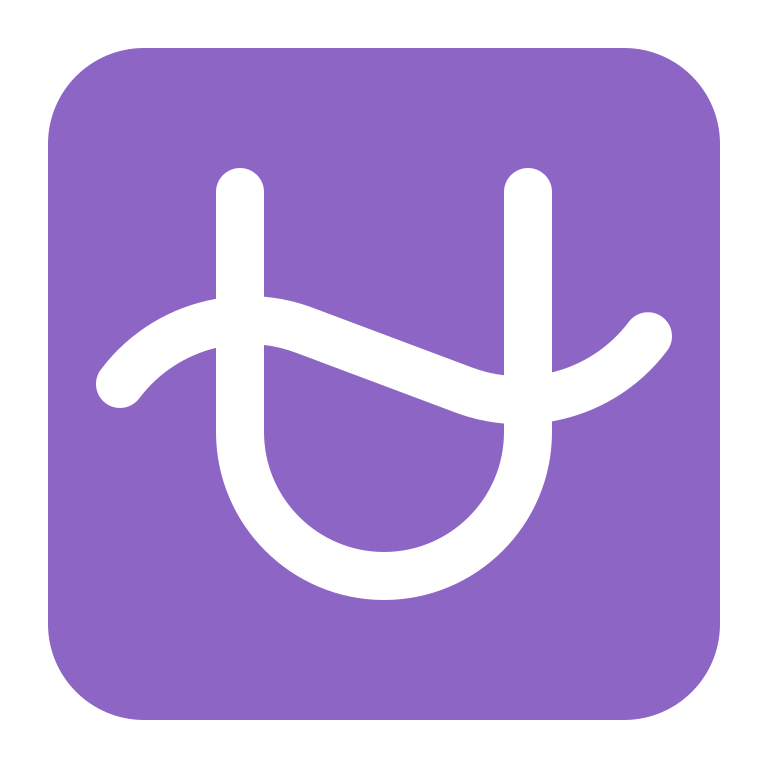
ophiuchus flat